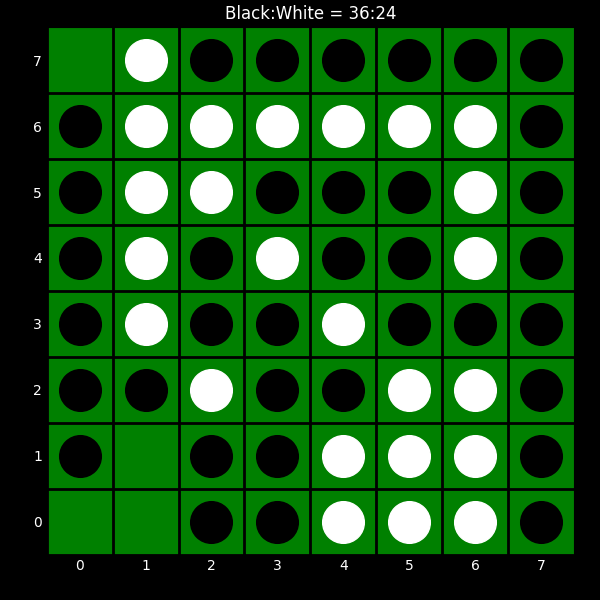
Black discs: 36
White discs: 24